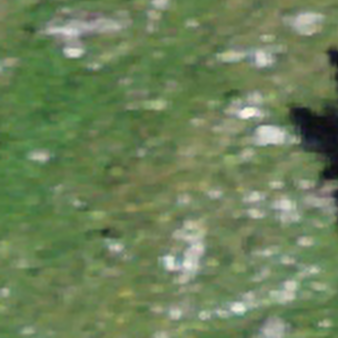
Label: other